Aerial crown-view tile of a tropical tree (Barro Colorado Island, Panama), acquired 20250818:
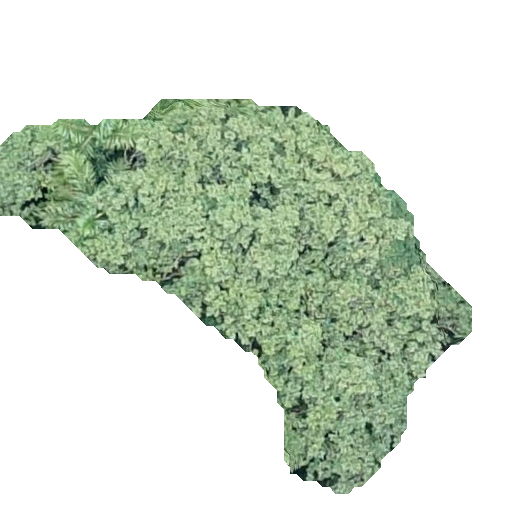
Species: Apeiba membranacea
GBIF accepted scientific name: Apeiba membranacea
Crown area: 136.501 m²